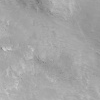
Atmospheric dust classification: not_dusty